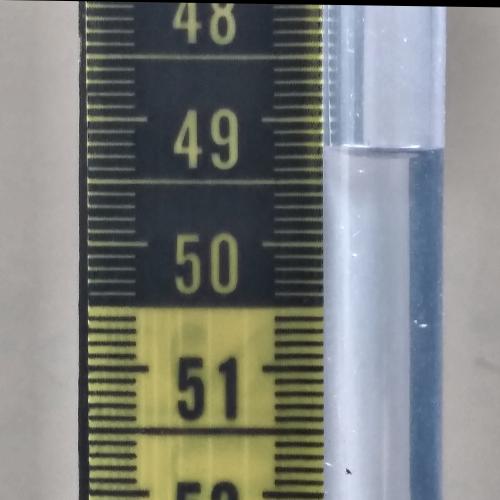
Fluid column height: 49.2 cm